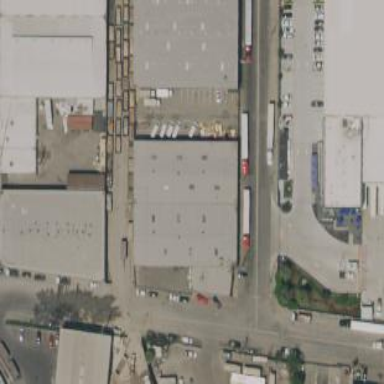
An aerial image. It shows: Warehouse building.